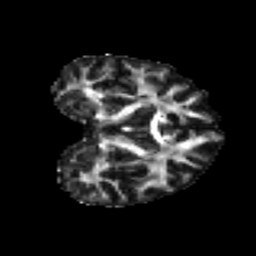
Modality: FA
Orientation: coronal
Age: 59
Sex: female
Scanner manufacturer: ge
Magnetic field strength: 3 T
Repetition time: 7.8 s
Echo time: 0.0606 s